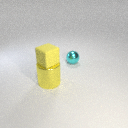
small yellow rubber cube above large yellow metal cylinder